Question: I am trying to test if the character in a file.txt is a space ' ' or not using this code:
'''
char *Appartient (FILE *f, char *S)
{
int i = 0, nbdechar = 0, nbocc = 0, PosdePremierChar, space = 0;
char c;
while ((c = getc(f)) != EOF) {
PosdePremierChar = ftell(f);
if (c == S[0]) {
nbdechar = 0;
for (i = 1; i < strlen(S); i++) {
c = getc(f);
if (c == S[i]) {
nbdechar++;
}
}
if (nbdechar == strlen(S) - 1) {
nbocc++;
} else {
rewind(f);
fseek(f, PosdePremierChar - 1, SEEK_CUR);
while ((c = getc(f)) != ' ');
}
} else {
while ((c = getc(f)) != ' ') {
space++;
}
}
}
printf("
Le nb d'occurence est %d", nbocc);
if (nbocc == 0) {
return "false";
} else {
return "true";
}
}
'''
but a weird symbol 'y' appear like a garbage when I inspect the variable 'c' in my debugger:

What is wrong
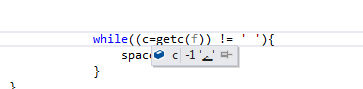
Answer: Modify your code like this, trace it and you might become enlightened regarding the relation between what 'getc()' returns and how this correlates to 'char's:
'''
#include <stdlib.h>
#include <stdio.h>
int main(void)
{
int result = EXIT_SUCCESS;
FILE * f = fopen("test.txt", "r");
if (NULL == f)
{
perror("fopen() failed");
result = EXIT_FAILURE;
}
else
{
int result = EOF;
while (EOF != (result = getc(f)))
{
char c = result;
printf("
%d is 0x%02x is '%c'", result, result, c);
if (' ' == c)
{
printf(" is space ");
}
}
printf("
read EOF = %d = 0x%x
", result, result);
fclose(f);
}
return result;
}
'''